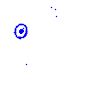
Particle: pion